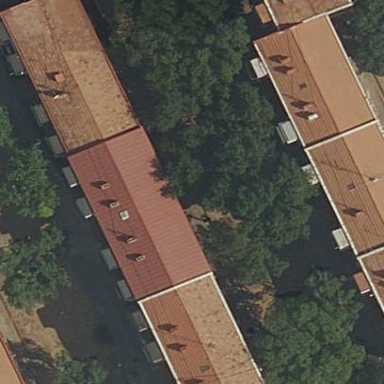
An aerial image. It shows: View of apartment building.